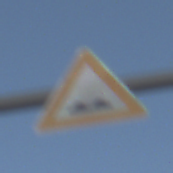
Verkehrszeichen: UnebeneFahrbahn
Umgebung: Outdoor, Nature
Tageszeit: SunriseSunset
Wetter: Clear
Licht: Natural
Jahreszeit: NotSpecified
Kontrast: HighContrast